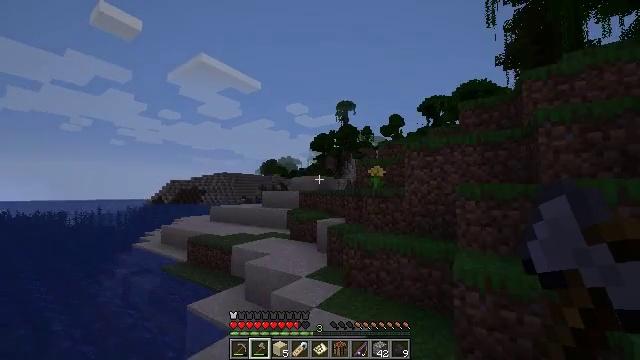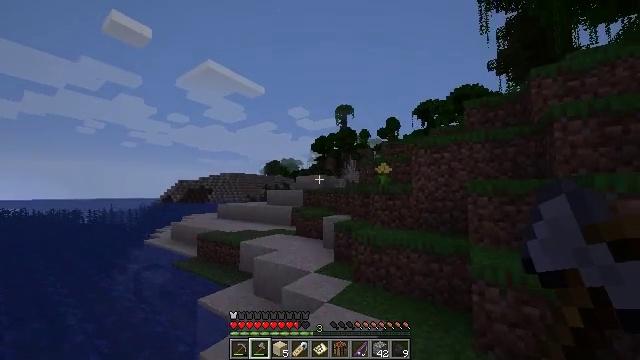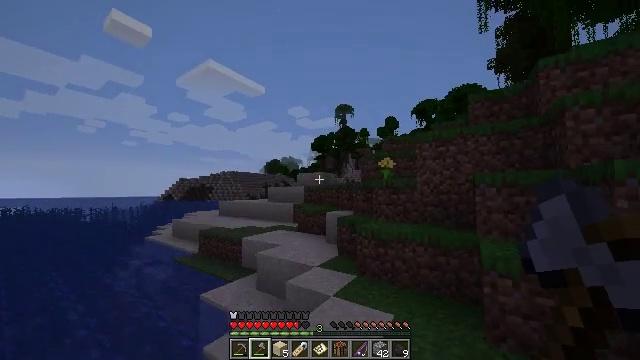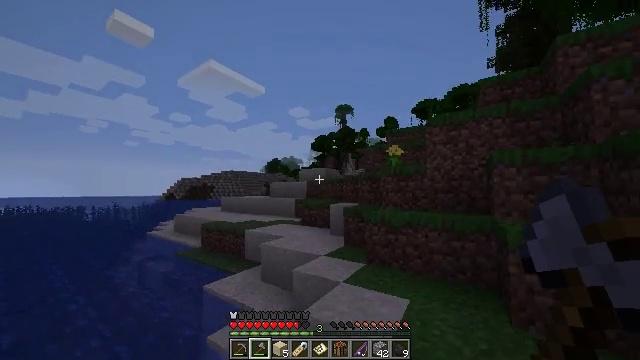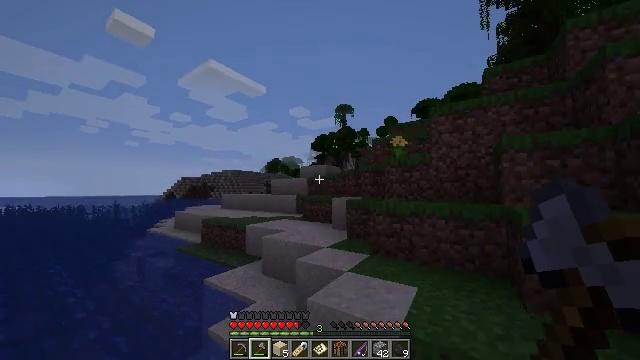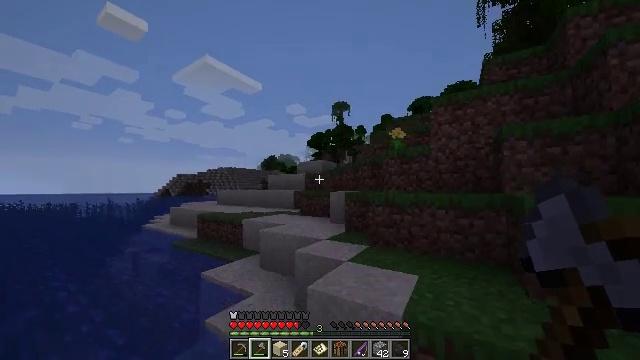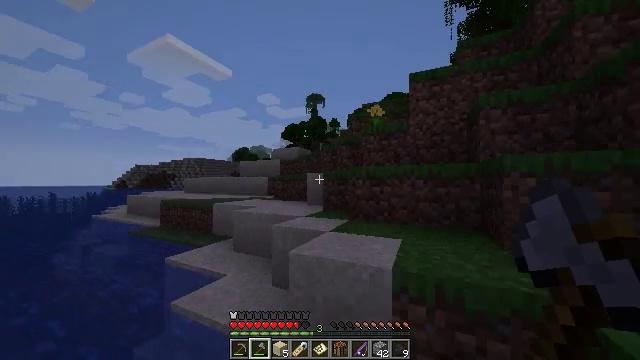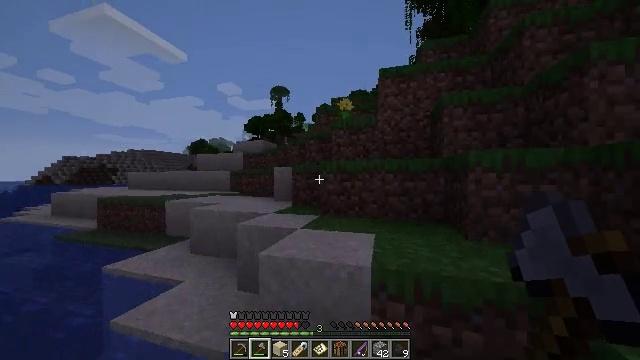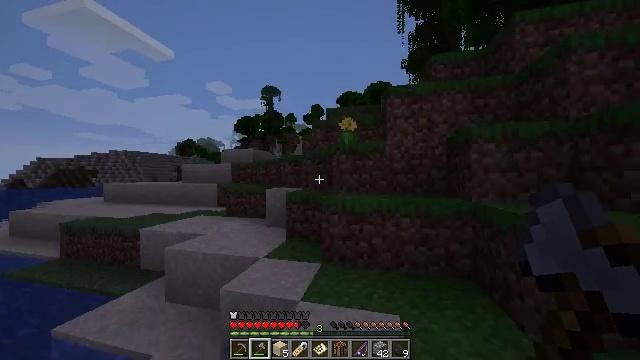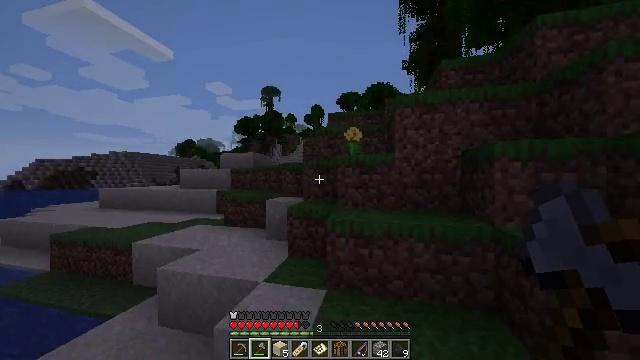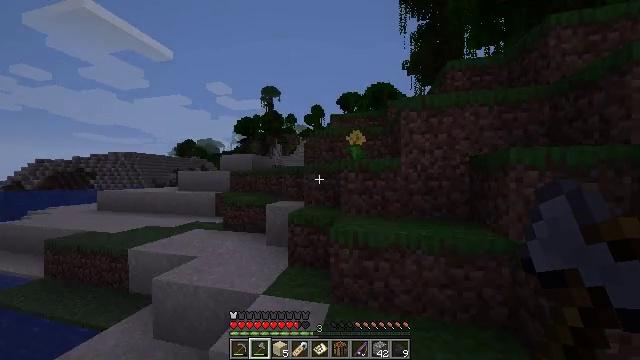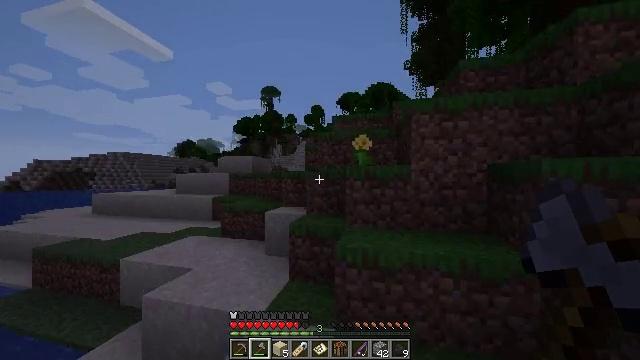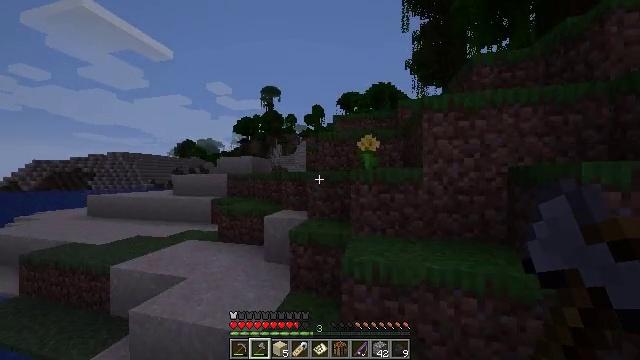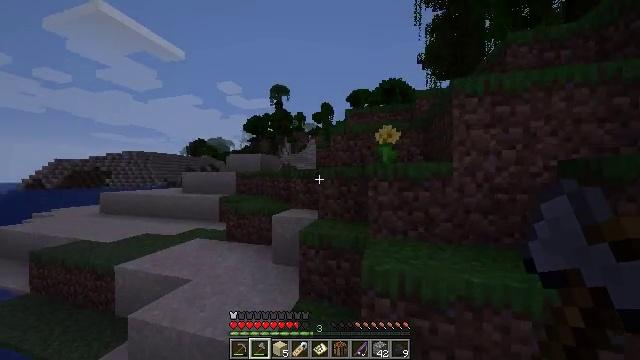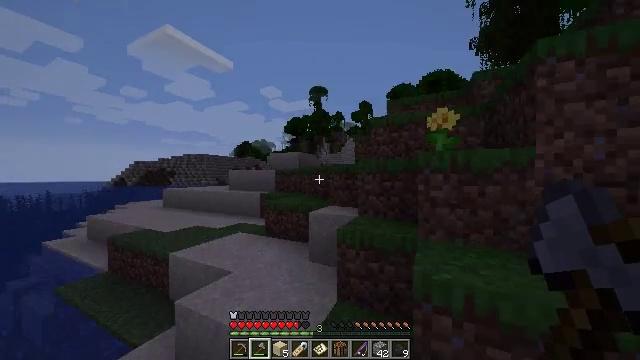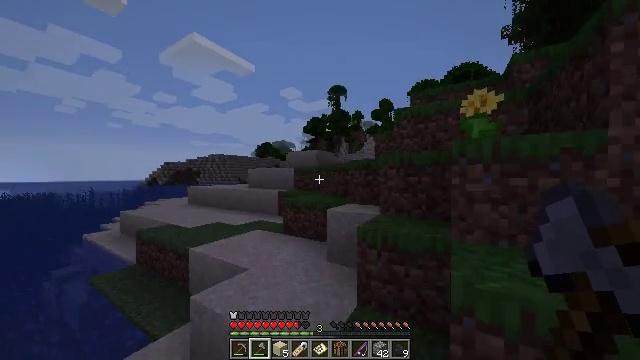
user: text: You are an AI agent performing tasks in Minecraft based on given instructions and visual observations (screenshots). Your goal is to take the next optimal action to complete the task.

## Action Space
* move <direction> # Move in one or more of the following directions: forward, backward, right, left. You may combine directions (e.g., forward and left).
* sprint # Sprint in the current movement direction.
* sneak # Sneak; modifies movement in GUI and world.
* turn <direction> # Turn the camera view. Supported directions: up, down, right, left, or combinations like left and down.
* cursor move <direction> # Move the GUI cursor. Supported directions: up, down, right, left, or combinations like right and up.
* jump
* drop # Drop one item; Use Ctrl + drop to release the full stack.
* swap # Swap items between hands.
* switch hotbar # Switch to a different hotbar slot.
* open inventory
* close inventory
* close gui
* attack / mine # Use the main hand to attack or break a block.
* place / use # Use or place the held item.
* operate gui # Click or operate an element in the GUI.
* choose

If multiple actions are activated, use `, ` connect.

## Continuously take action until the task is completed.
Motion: motion action
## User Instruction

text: Kill mobs in water.
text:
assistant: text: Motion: move forward and move left, sprint, jump
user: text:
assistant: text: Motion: move forward, sprint
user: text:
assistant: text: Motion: move forward, sprint
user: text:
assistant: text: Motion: move forward, sprint
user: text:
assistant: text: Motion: move forward, sprint
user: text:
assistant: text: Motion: move forward, sprint, turn right and down, jump
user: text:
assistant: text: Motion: move forward, sprint, turn right and down, jump
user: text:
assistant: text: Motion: move forward, sprint, turn right, jump
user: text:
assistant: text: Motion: move forward, sprint, jump
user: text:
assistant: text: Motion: move forward, sprint, jump
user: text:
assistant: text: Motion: move forward, sprint, jump
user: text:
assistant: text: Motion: move forward, sprint, jump
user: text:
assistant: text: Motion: move forward, sprint, turn left, jump
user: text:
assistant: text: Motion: move forward, sprint, turn left
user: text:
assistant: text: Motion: move forward and move left, sprint, turn left, jump
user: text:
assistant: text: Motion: move forward and move left, sprint, jump
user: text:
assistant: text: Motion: move forward and move left, sprint, jump
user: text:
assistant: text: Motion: move forward and move left, sprint, turn down, jump
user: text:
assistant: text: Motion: move forward and move left, sprint, jump
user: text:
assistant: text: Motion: move forward and move left, sprint, jump
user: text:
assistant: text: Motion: move forward and move left, sprint
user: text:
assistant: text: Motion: move forward and move left, sprint, turn right
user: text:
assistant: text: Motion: move forward and move left, sprint, turn right
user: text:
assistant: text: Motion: move forward, sprint, turn right
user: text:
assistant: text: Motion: move forward, sprint
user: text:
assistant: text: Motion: move forward and move left, sprint
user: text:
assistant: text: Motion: move forward and move left, sprint
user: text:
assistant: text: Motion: move forward and move left, sprint
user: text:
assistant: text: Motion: move forward and move left, sprint, jump
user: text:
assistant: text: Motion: move forward and move left, sprint, jump